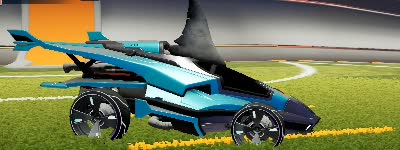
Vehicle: aftershock